Question: We signed up for the windows azure 90-day free trial and created 4 websites, 2 virtual servers and 2 SQL databases. They've been running for about a month now and have been doing great.
Tonight, I got a call from a user that none of them are up. So I went to the dashboard to find:

There's no tool-tip on the "Limited" status, and I can't find anywhere in the trial description as to why they would be limited. Any ideas?
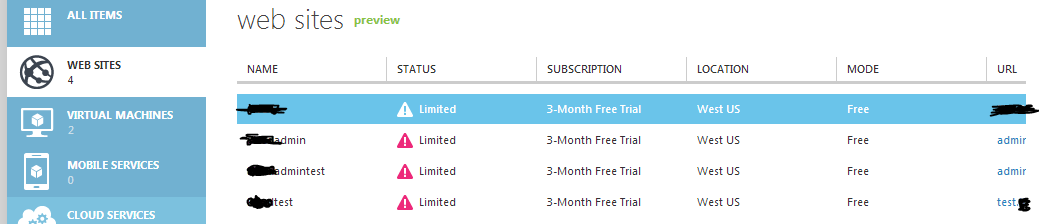
Answer: I have the same issue. NO documentation anywhere, but I found this. Hopefully this is the cause. I am in West US as well:
<URL>